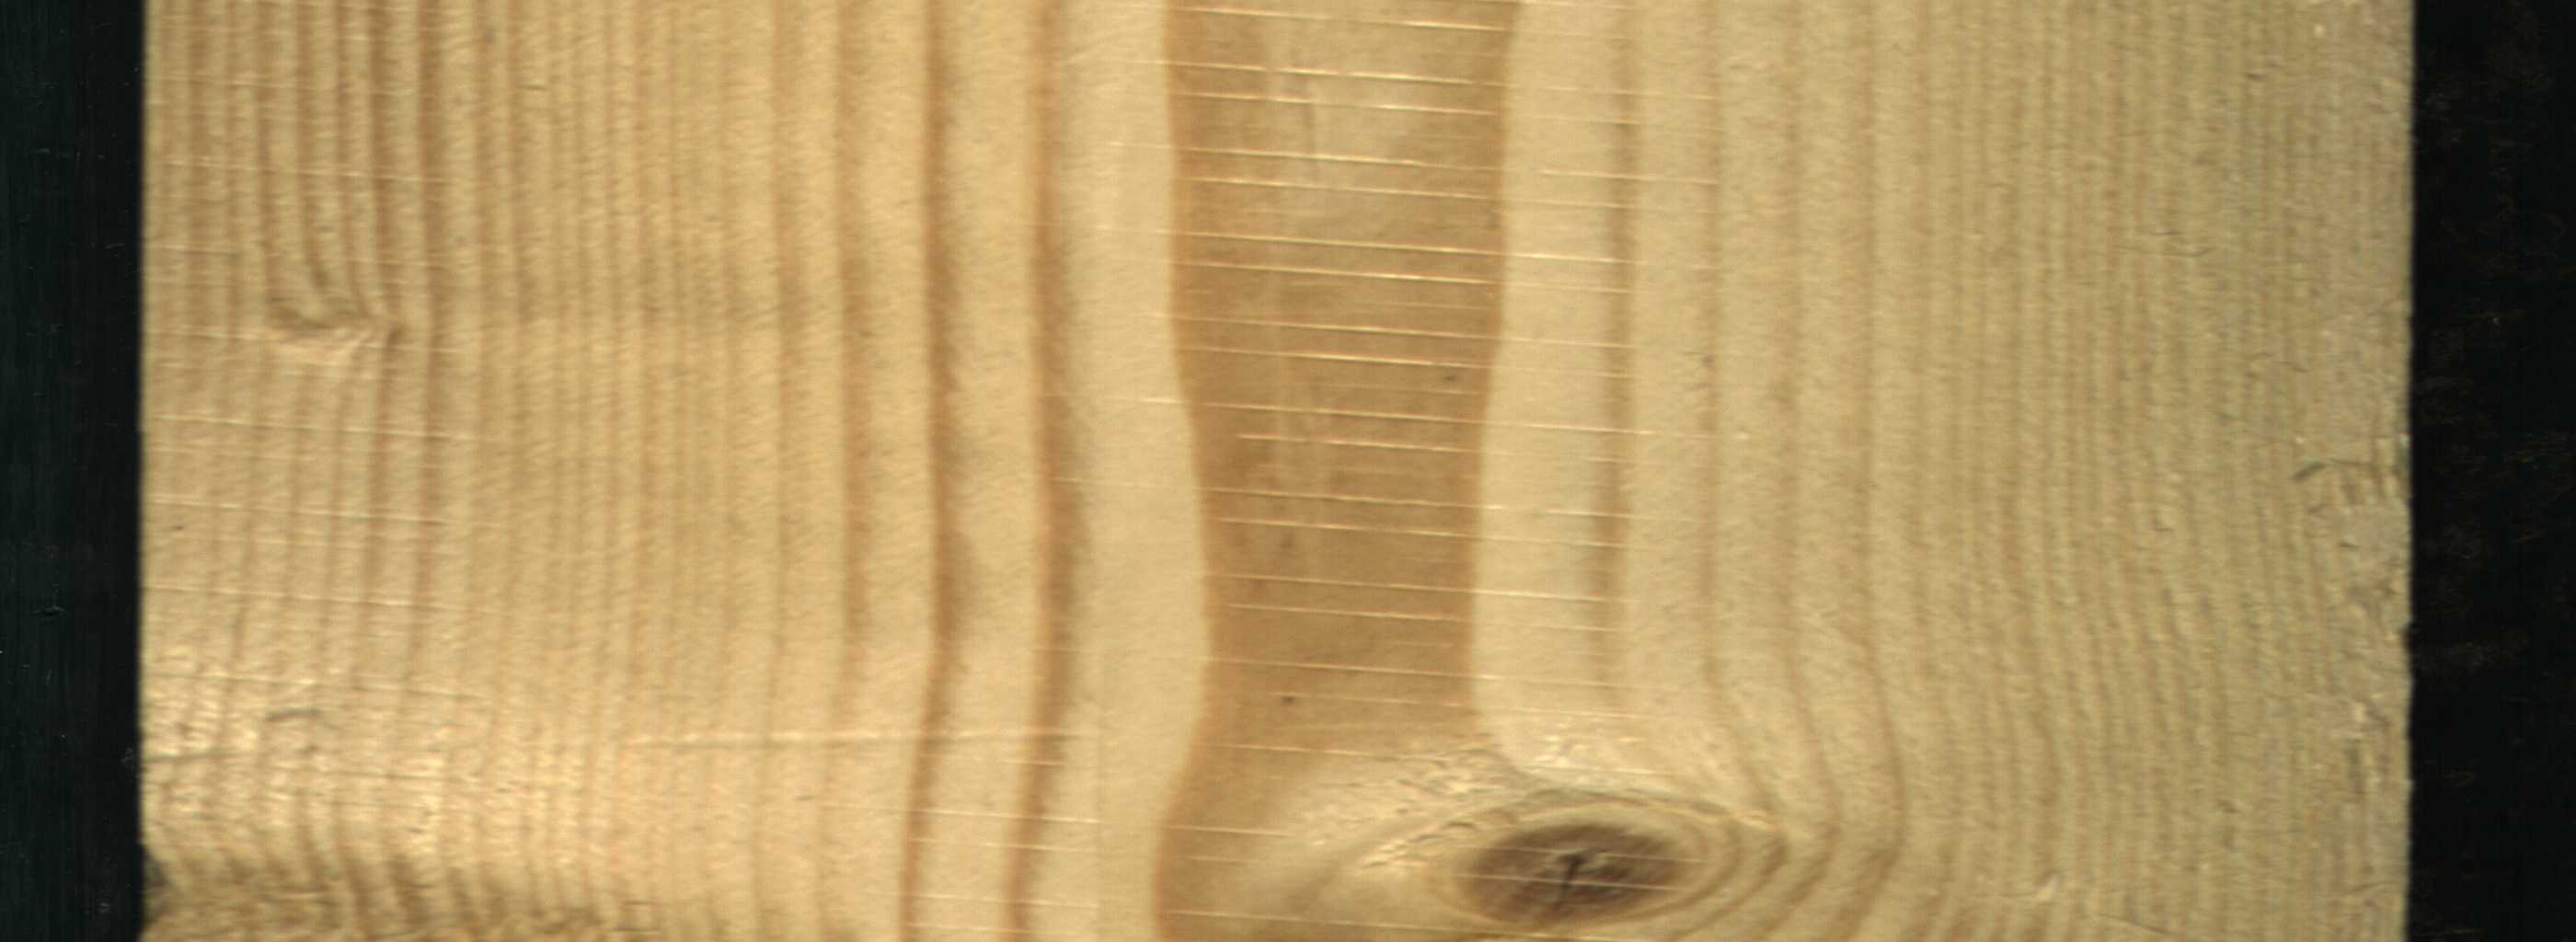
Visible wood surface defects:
Live_Knot